【题型】填空题　【知识点】平面几何　【难度】easy
如图,正方形 $ABCD$ 的边长为 $1$, 点 $P$ 在 $AD$ 延长线上 ($PD < CD$)，连接 $PB$、$PC$，如果 $\triangle CDP$ 与 $\triangle PAB$ 相似，那么 $\tan \angle BPA =$ \underline{\qquad}。

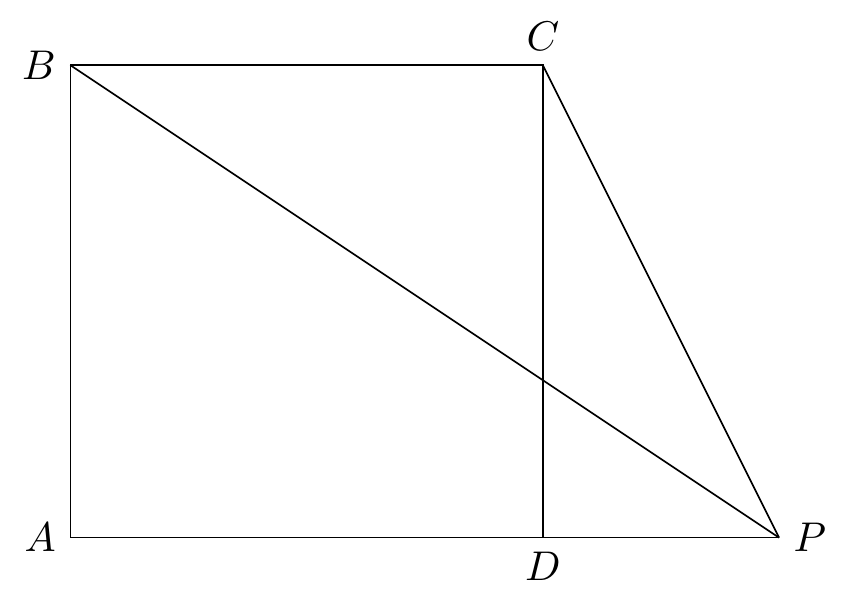
【解答】
解：设 $DP = x$，则 $PA = x + 1$

$\because PD < CD$，$\triangle CDP$ 与 $\triangle PAB$ 相似，

$\therefore \frac{DP}{AB} = \frac{CD}{PA}$

$\therefore \frac{x}{1} = \frac{1}{x + 1}$

$\therefore x^2 + x - 1 = 0$。

解得 $x_1 = \frac{-1 + \sqrt{5}}{2}$，$x_2 = \frac{-1 - \sqrt{5}}{2}$（不含，舍去），

$\therefore DP = \frac{-1 + \sqrt{5}}{2} + 1 = \frac{\sqrt{5} + 1}{2}$

$\therefore \tan \angle BPA = \frac{AB}{PA} = \frac{1}{\frac{\sqrt{5} + 1}{2}} = \frac{\sqrt{5} - 1}{2}$

故答案为：$\frac{\sqrt{5} - 1}{2}$。